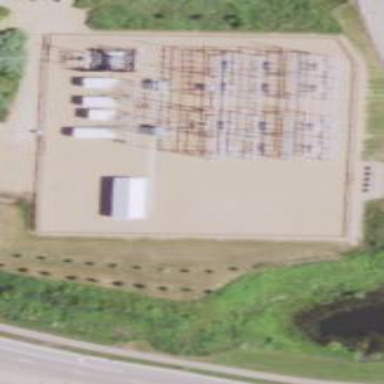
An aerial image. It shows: Outdoor power substation with fence surrounding it. The substation operates at the transmission level.